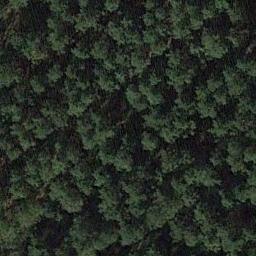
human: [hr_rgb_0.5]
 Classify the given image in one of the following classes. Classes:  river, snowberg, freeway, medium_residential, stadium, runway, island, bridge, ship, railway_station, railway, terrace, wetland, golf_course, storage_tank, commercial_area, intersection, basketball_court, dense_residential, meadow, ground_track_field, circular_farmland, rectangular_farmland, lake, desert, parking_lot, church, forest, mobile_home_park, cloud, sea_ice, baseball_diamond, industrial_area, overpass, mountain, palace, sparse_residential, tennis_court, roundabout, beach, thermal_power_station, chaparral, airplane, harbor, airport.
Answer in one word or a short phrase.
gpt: forest